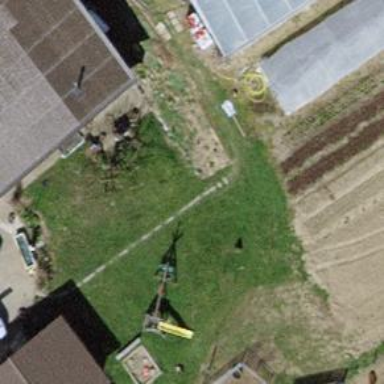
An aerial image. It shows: Farm.